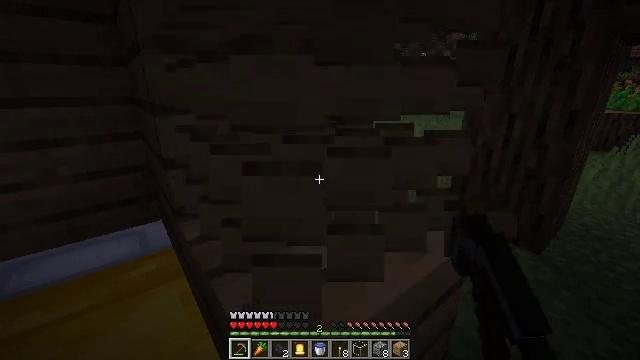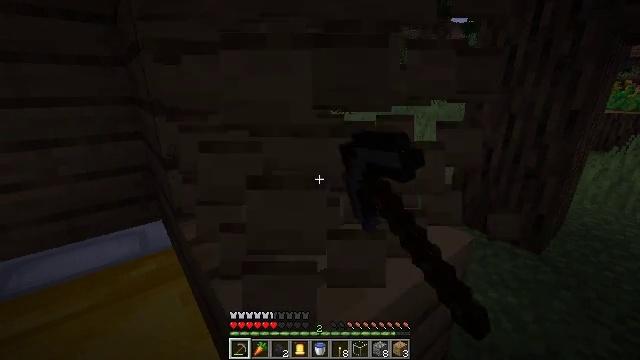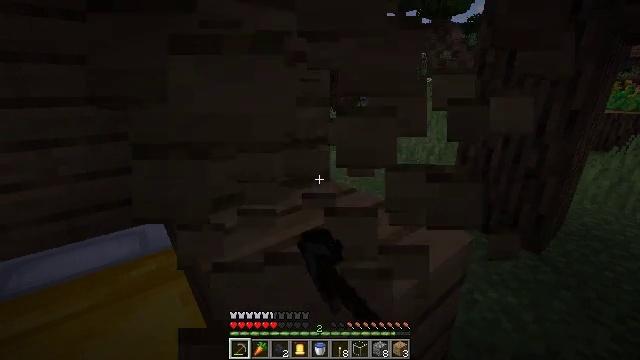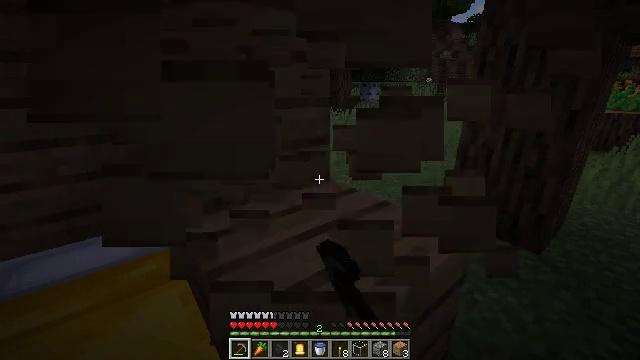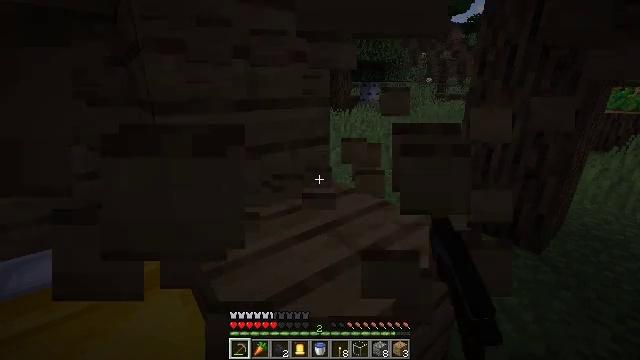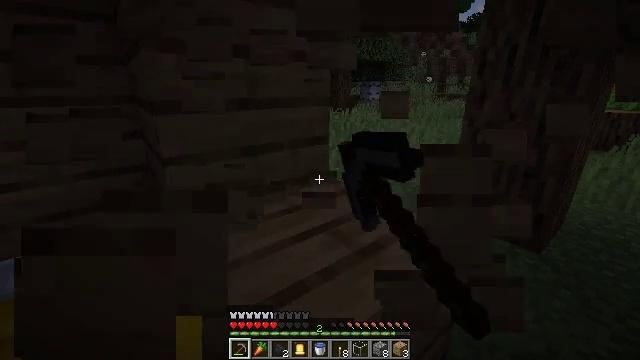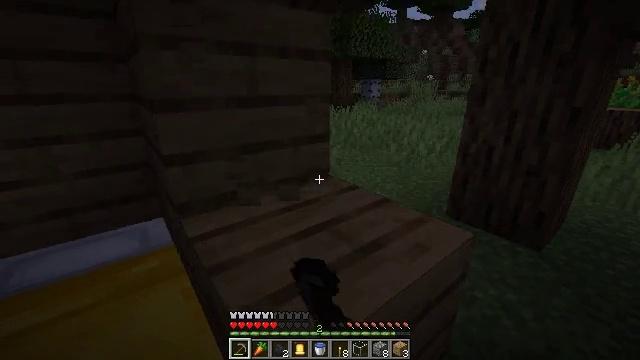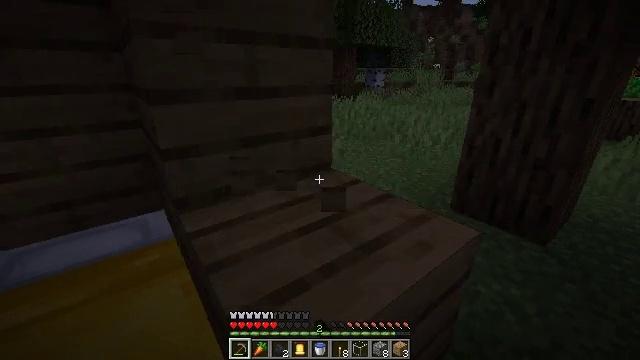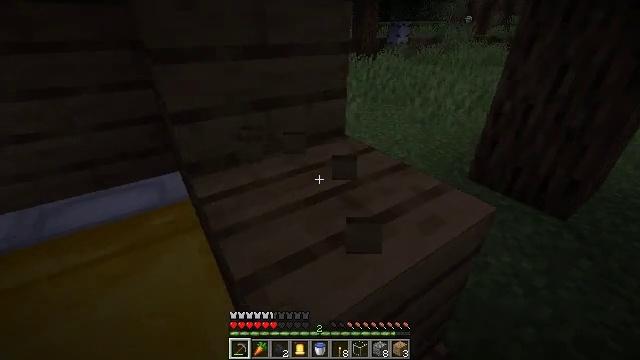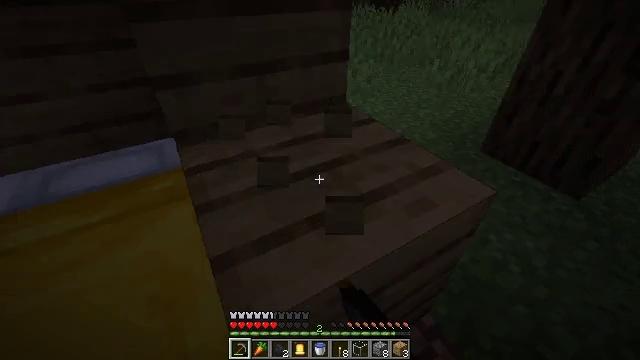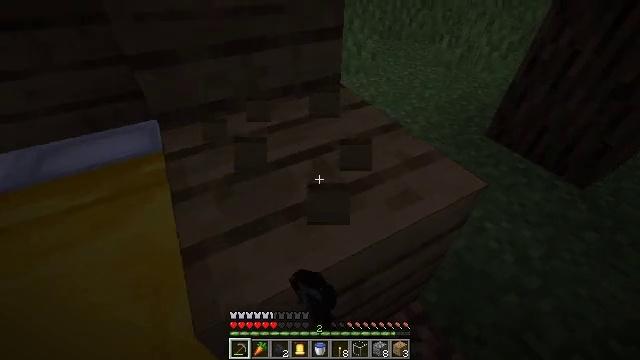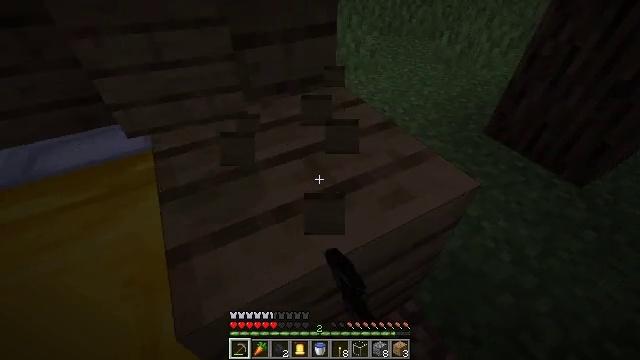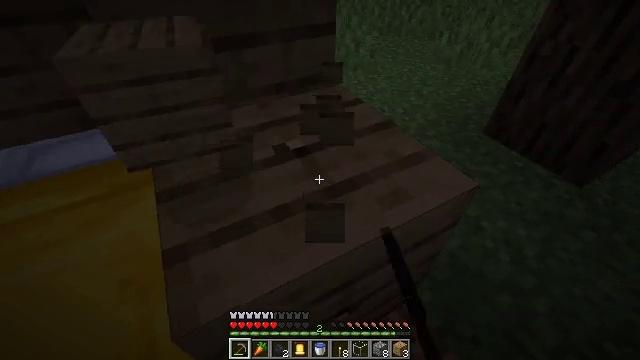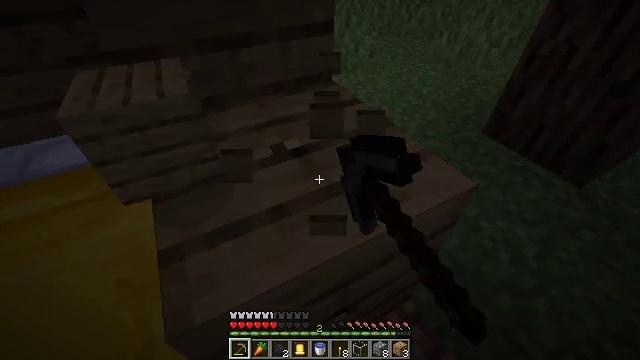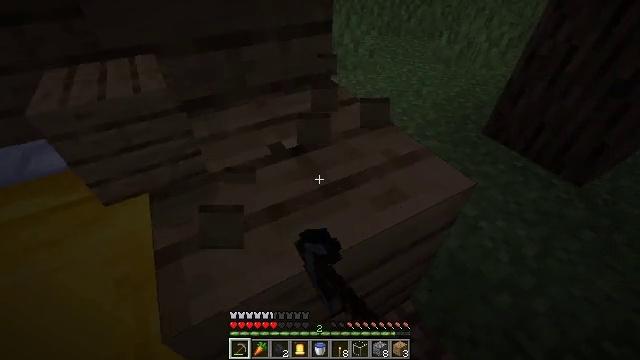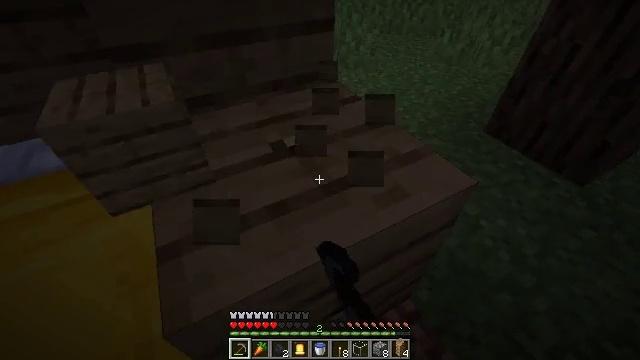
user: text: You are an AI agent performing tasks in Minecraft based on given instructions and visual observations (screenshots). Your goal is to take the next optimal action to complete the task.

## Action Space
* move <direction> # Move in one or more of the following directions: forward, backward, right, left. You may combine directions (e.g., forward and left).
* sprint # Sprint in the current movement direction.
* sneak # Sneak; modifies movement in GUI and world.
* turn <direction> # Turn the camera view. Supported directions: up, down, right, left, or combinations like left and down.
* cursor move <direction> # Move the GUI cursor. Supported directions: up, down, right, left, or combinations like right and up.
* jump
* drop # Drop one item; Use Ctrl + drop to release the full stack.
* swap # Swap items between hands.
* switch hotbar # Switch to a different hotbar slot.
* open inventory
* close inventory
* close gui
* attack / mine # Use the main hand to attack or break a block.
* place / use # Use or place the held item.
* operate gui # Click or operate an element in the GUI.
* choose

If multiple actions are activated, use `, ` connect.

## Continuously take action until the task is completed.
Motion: motion action
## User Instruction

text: Collect the oak planks from the structure.
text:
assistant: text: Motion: attack / mine
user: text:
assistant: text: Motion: attack / mine
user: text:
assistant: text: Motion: attack / mine
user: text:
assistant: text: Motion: attack / mine
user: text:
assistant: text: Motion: attack / mine
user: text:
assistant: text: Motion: attack / mine
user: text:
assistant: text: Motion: move forward, turn down, attack / mine
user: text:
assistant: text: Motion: move forward, turn left and down, attack / mine
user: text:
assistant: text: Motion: move forward, turn left and down, attack / mine
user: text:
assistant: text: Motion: turn left and down, attack / mine
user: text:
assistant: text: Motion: attack / mine
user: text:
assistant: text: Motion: attack / mine
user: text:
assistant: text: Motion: attack / mine
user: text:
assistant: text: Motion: attack / mine
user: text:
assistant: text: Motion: attack / mine
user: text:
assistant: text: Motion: turn left, attack / mine
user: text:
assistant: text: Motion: turn left, attack / mine
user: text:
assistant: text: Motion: turn left, attack / mine
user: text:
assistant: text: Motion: turn left, attack / mine
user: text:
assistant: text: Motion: turn left, attack / mine
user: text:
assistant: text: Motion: turn left, attack / mine
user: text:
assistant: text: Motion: attack / mine
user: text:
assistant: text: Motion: attack / mine
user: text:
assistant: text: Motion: attack / mine
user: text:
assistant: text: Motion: attack / mine
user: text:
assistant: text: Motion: attack / mine
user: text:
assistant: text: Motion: attack / mine
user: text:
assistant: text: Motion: attack / mine
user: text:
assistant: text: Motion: attack / mine
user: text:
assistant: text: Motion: attack / mine